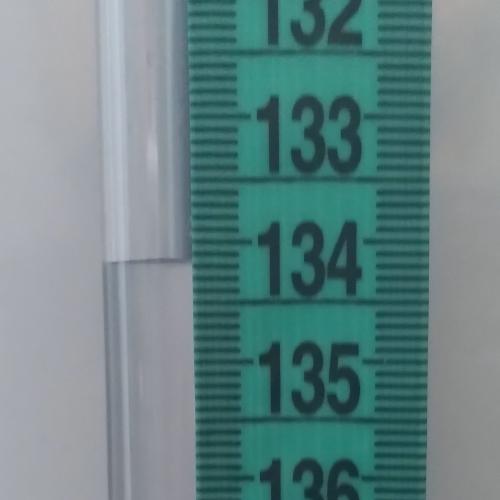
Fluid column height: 134.2 cm